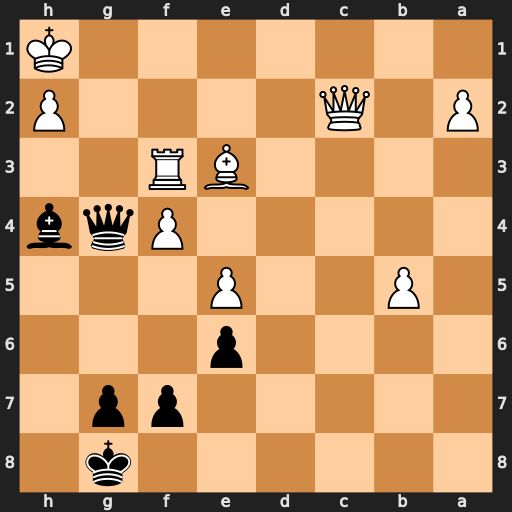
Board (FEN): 6k1/5pp1/4p3/1P2P3/5Pqb/4BR2/P1Q4P/7K
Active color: b
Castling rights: -
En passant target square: -
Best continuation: Qxf3+ Qg2 Qxe3